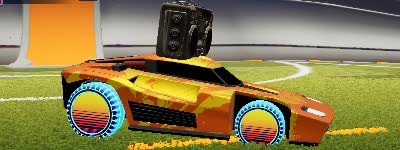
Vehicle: breakout